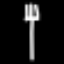
Label: fork